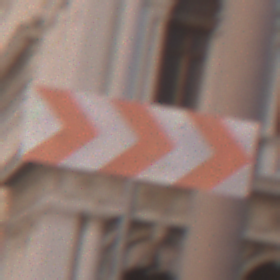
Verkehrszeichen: RichtungstafelnInKurvenGrossLinks
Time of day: SunriseSunset
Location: Outdoor (Urban)
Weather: Clear
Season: NotSpecified
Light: Natural